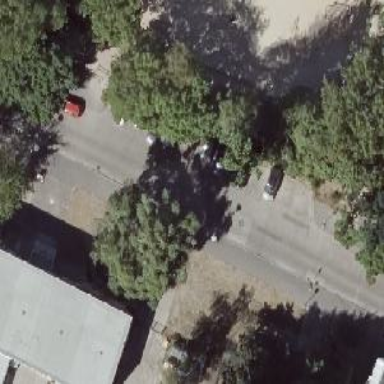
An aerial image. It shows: Street lamp support.